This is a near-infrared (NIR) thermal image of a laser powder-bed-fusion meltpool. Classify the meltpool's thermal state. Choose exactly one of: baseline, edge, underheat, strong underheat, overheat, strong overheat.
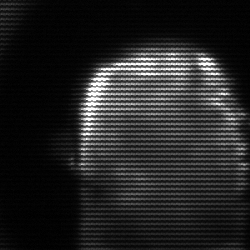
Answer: baseline